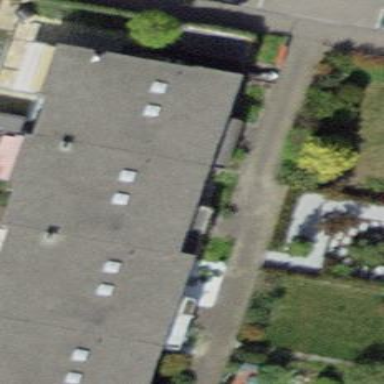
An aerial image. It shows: Terrace building.